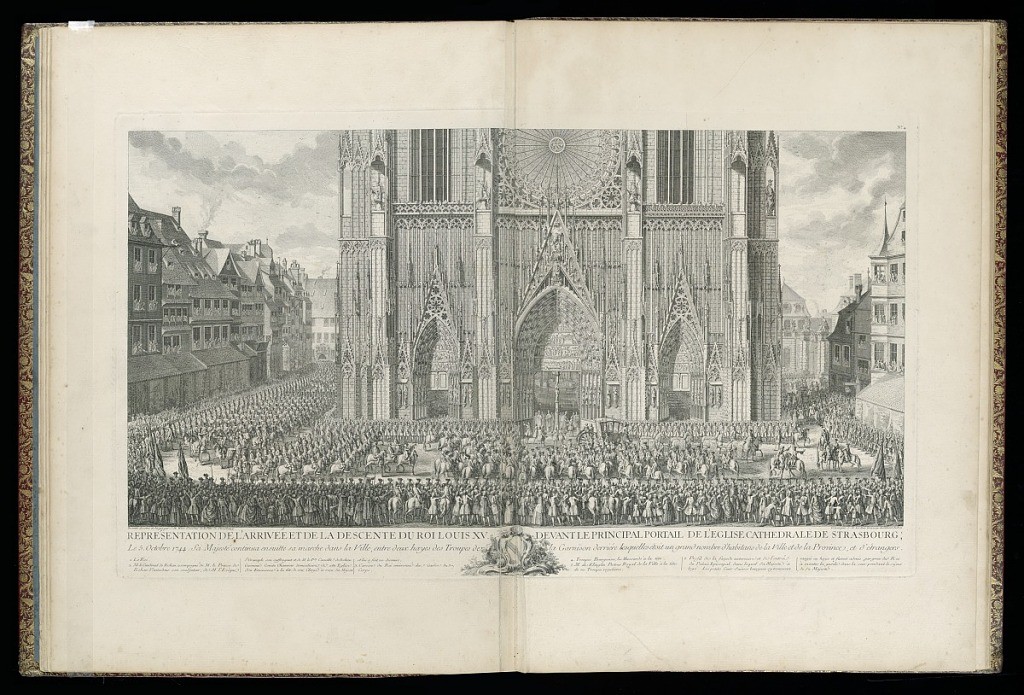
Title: REPRÉSENTATION DE L’ARRIVÉE ET DE LA DESCENTE DU ROI LOUIS XV DEVANT LE PRINCIPAL PORTAIL DE L’EGLISE CATHEDRALE DE STRASBOURG; Le 5. Octobre 1744. Sa Majesté continua ensuitte sa marche dans la Ville, entre deux hayes des Troupes de la Garnison derrière lesquelles étoit un grand nombre d’habitans de la Ville et de la Province, et d’étrangers
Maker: Johann Martin Weis, French, 1711 - 1751
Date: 1745
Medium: Etching and engraving on paper
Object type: Print
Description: A view of the king's procession arriving at the Strasbourg Cathedral with a detailed view of the Cathedral's façade and surrounding streets, with large crowds of spectators lining the streets. The doors of the cathedral are open, and the interior is visible. The plate is titled, signed, numbered, with a legend, and features the Strasbourg coat of arms.